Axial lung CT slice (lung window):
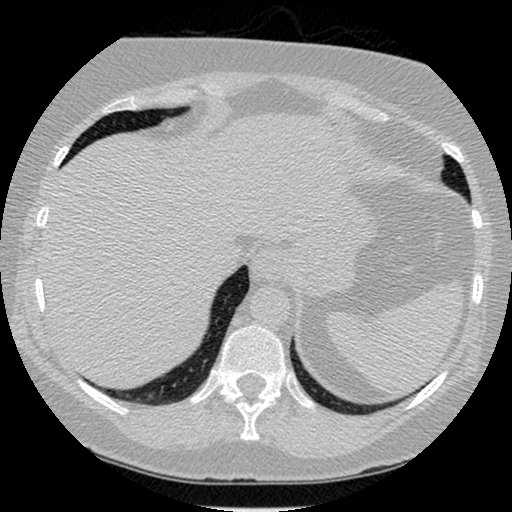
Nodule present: no